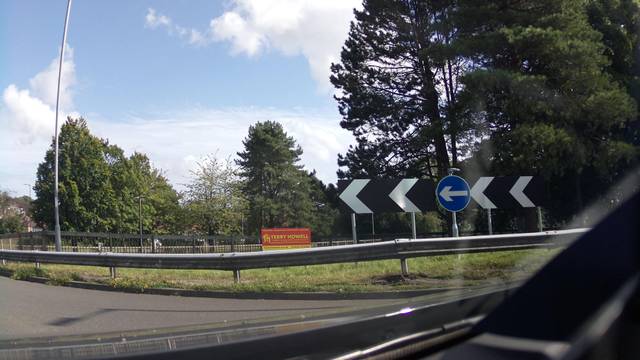
Region: United Kingdom
Coordinates: 51.585, -3.035